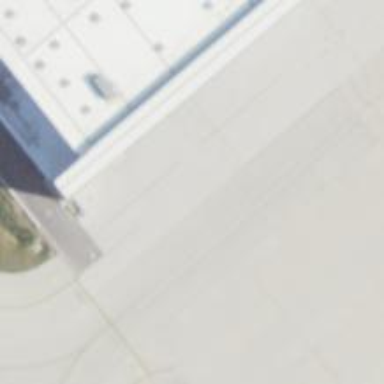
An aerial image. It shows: Image of taxiway at airport.